Question: I have this line:
'''
var data = '<%=jSerializer.Serialize(ObjList)%>';
'''
this is the resulting data value:
however , i could not use this as a json object in javascript. So , i tried
JSON.parse(data). It does not work. How can i use data as a json object?
'''
$.each(data, function (i, v) {
tabledata.setCell(i, 0, v.DateTime);
alert(v.DateTime);
tabledata.setCell(i, 1, v.DateTime);
tabledata.setCell(i, 2, v.DateTime);
});
'''
And i want to use data like above codes. Can i convert data to something ?
Thanks
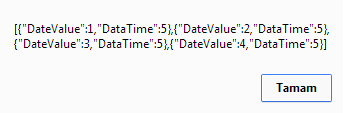
Answer: Why wouldn't something like this work, with JSON parse?
'''
var data = JSON.parse('<%=jSerializer.Serialize(ObjList)%>'),
dLen = data.length;
for (var i = 0; i < dLen; i += 1) {
console.log(data[i].DateValue + " => " + data[i].DataTime);
}
'''